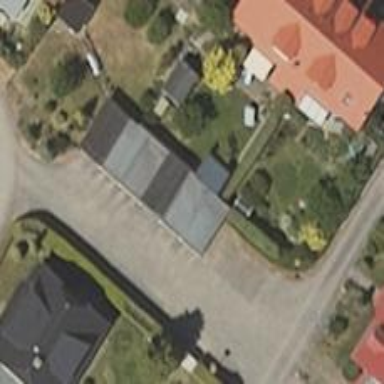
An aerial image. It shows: Garage building.